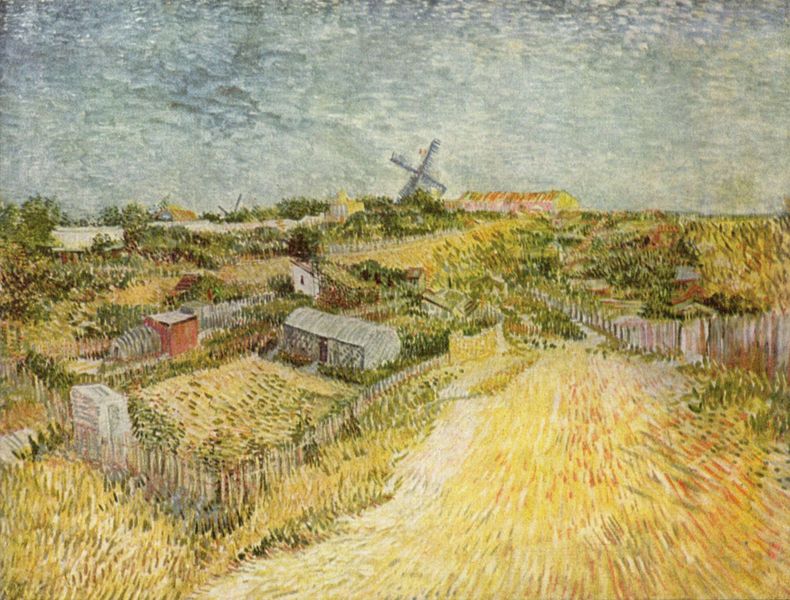
Titel: Gemüsegärten am Montmartre (La Butte Montmartre)
Künstler: Vincent van Gogh
Standort: Amsterdam
Institution: Stedelijk Museum
Schlagwörter: baum, blau, dunkel, flügel, gemälde, himmel, weiß, wolken, bäume, gelb, grün, impressionismus, landschaft, stadt, braun, grau, hell, holz, licht, orange, straße, stroh, dach, gebäude, gras, haus, rasen, rot, weg, wiese, zaun, weit, holland, niederlande, öl, feld, felder, ferne, gräser, horizont, häuser, mühle, mühlen, natur, weite, wind, windmühle, busch, büsche, flach, hütte, sonne, sträucher, wege, wiesen, wald, anhöhe, schuppen, windmühlen, garten, bewölkt, sommer, ort, pointilismus, acker, ernte, feldweg, getreide, heu, korn, weizen, farben, dorf, dächer, farbe, tag, landschaftsmalerei, wasserfarbe, hof, hütten, zäune, van gogh, stimmung, striche, regen, wasserfarben, offen, gogh, scheune, tupfen, tupfer, vincent van gogh, büme, stall, beete, landwirtschaft, pinselstriche, gärten, niederland, laube, schrebergarten, grell, vincent, pointillismus, poinilismus, pissaro, hecken, bauernhöfe, gartenhaus, van, verhangen, wasen, lauben, vincens, hügelsicht, vincentisch, er, müühle